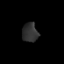
Tissue: prostate
Cell type: T cells
Senescence score: 0.3445
Nuclear area (px): 291
Mean DAPI intensity: 49.076